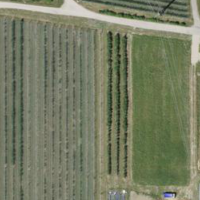
EUNIS habitat code: 24
Species observed at this site:
Euonymus europaeus
Plantago major